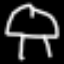
Label: mushroom